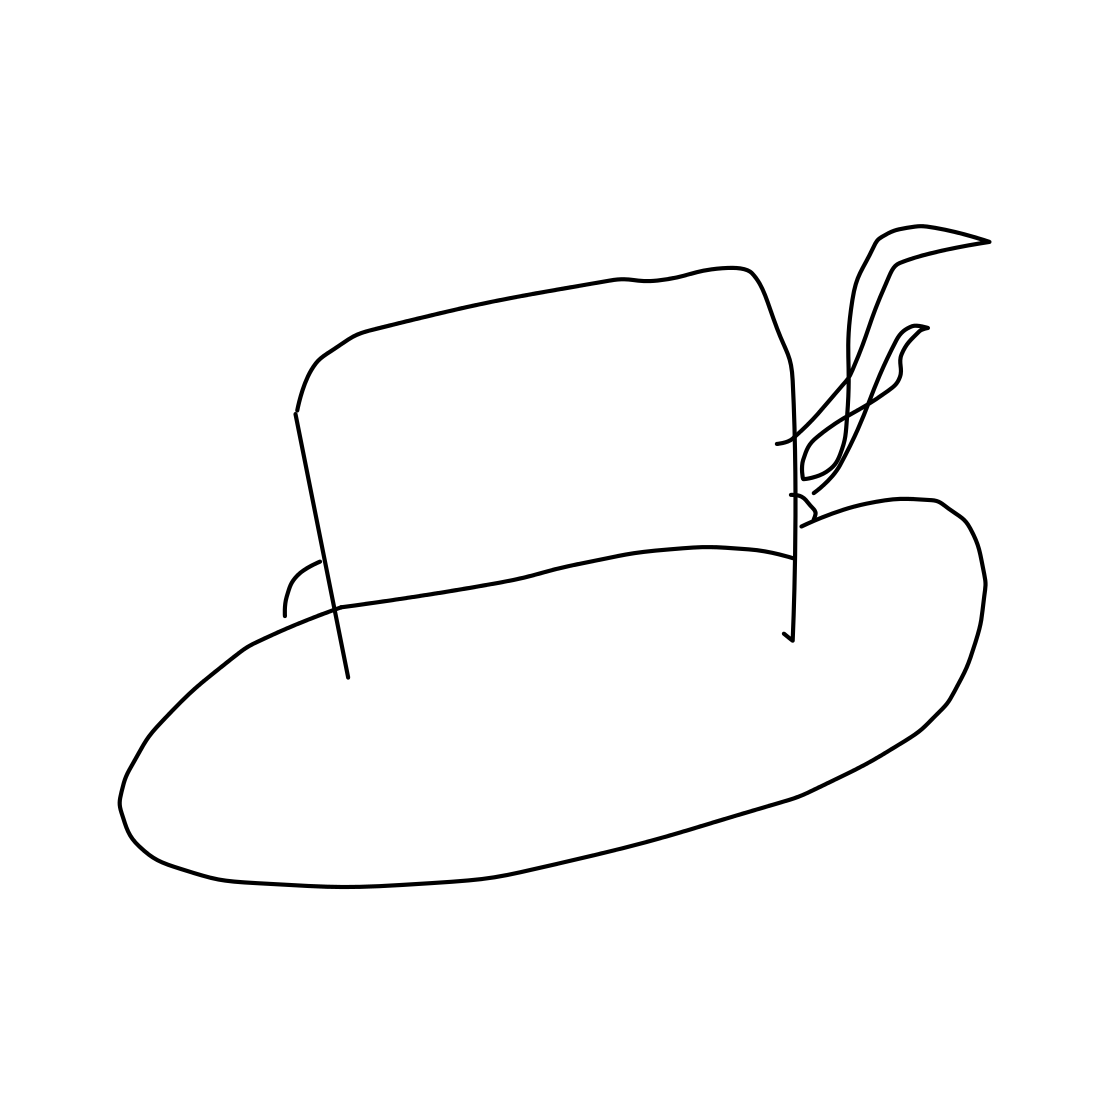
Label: hat